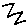
Label: zigzag